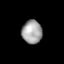
Tissue: lung
Cell type: Epithelial cells
Senescence score: 0.2344
Nuclear area (px): 465
Mean DAPI intensity: 161.467